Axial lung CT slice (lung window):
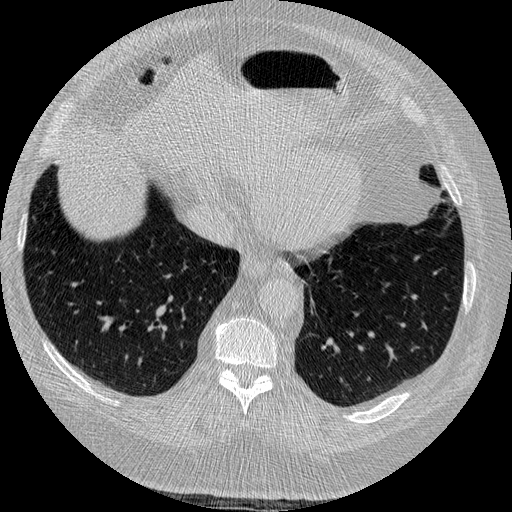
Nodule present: no